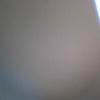
Label: space